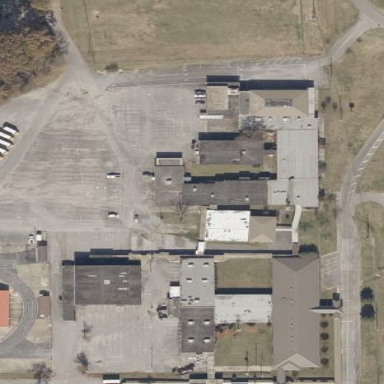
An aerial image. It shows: School building.